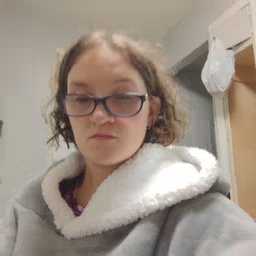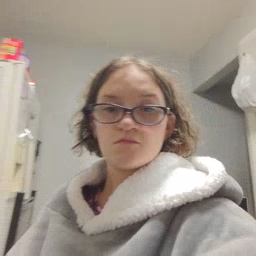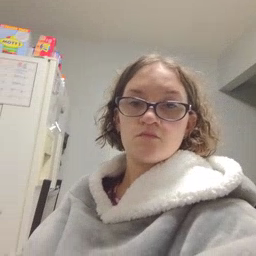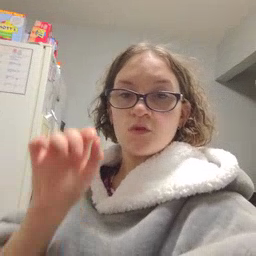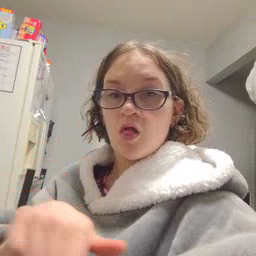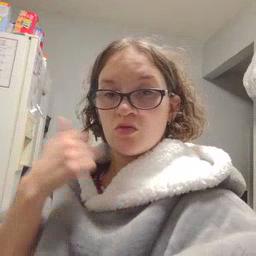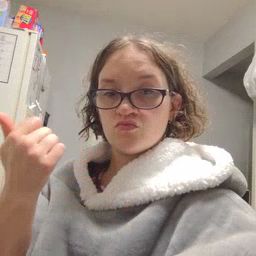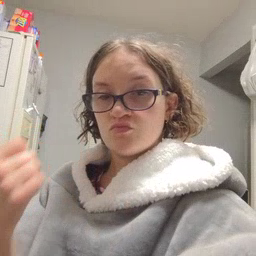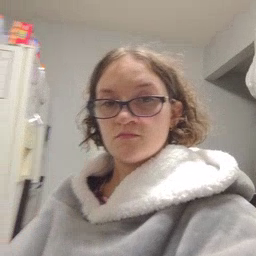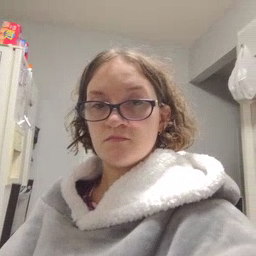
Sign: another